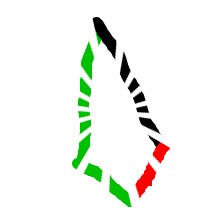
Shape: kite